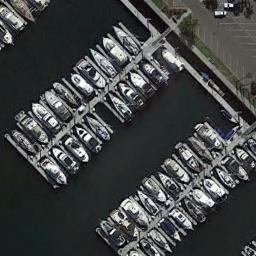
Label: harbor